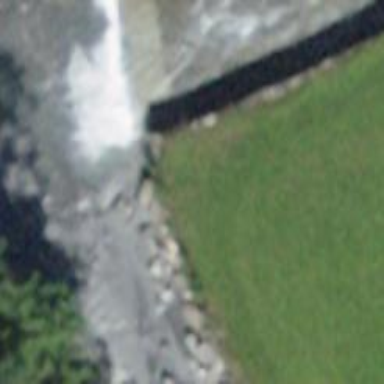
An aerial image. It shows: Retaining wall.